Question: I need to build a component to view large images.
I cannot put the ImageView in a ScrollView because I will need to be handle other touch events on the image.
The ideal would be to build a "viewer"
- -
that enable to move where the picture is centered so that I can scroll the image using the handles without touching the picture itself.
I would like to achieve something like in the following picture, I have researched but I was not able to find any Android API or other component/library that I could use.
Thank you very much for any suggestion.

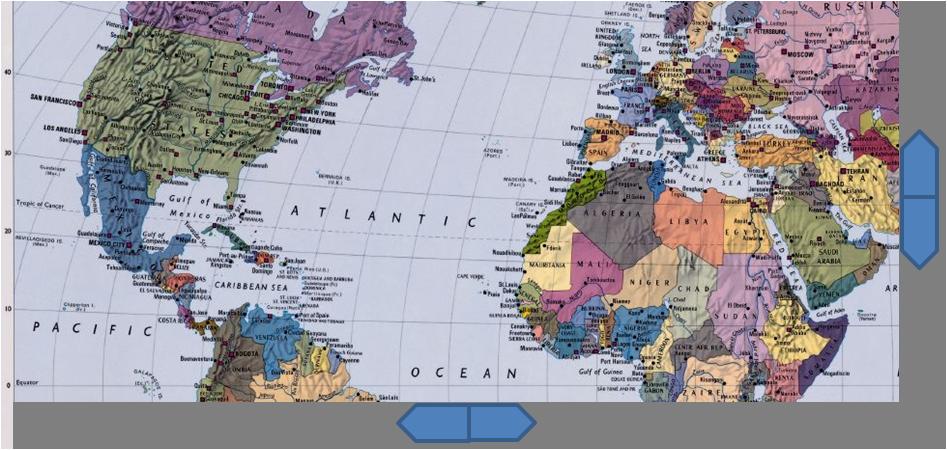
Answer: Best thing I can think of is use two custom scrollbars for the horizontal and vertical scroll. In an onChange() function you can change the crop area on the master image and display the cropped image. Depedning on how it is done you can get a slide effect going for the image.